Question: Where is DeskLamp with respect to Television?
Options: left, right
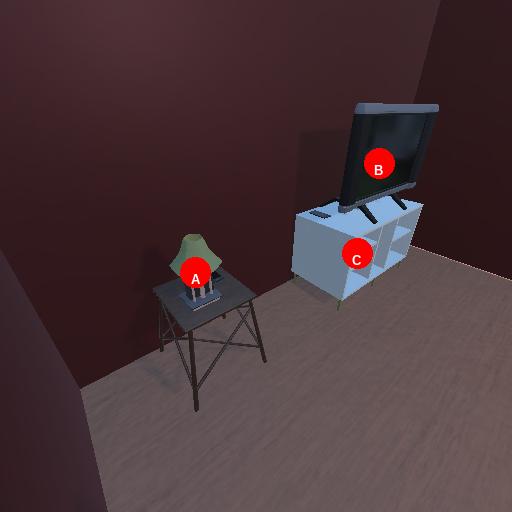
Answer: left